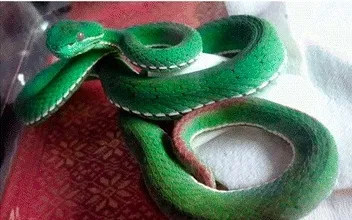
The color pattern of Viridovipera stejnegeri (green habu) is bright to dark green on the dorsal side and pale green to whitish on the ventral side.
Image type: radiology (x_ray)